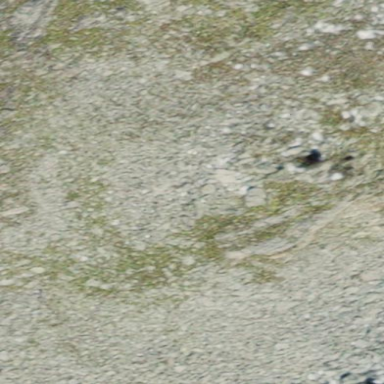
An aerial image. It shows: Natural scree.